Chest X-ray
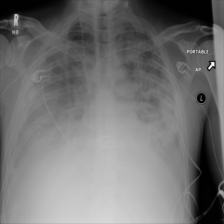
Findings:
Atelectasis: negative
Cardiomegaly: negative
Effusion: positive
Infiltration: positive
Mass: negative
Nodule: negative
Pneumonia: negative
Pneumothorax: negative
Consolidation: positive
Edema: negative
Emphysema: negative
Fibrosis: negative
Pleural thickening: negative
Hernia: negative